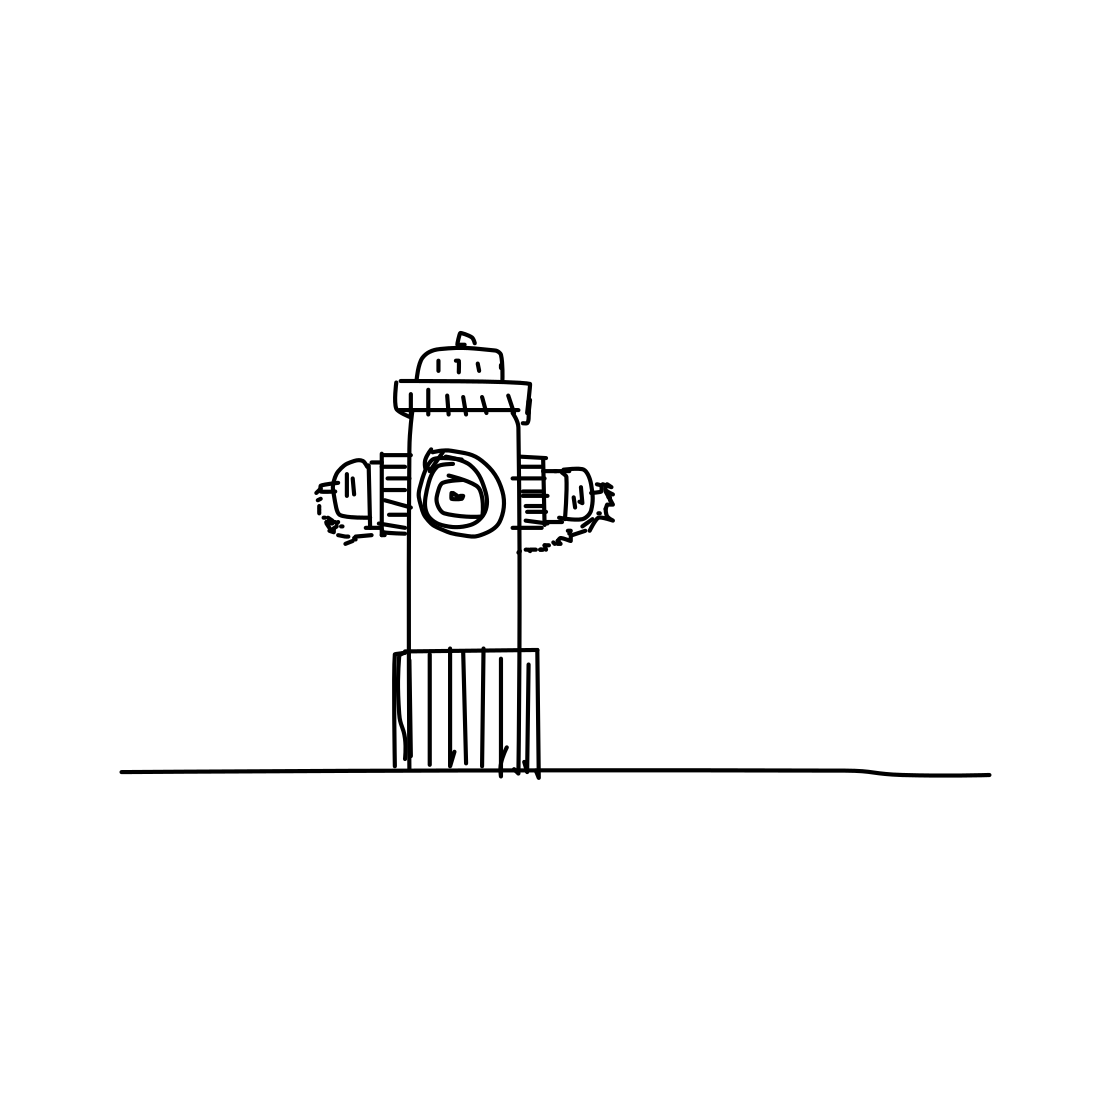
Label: fire hydrant